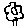
Label: flower